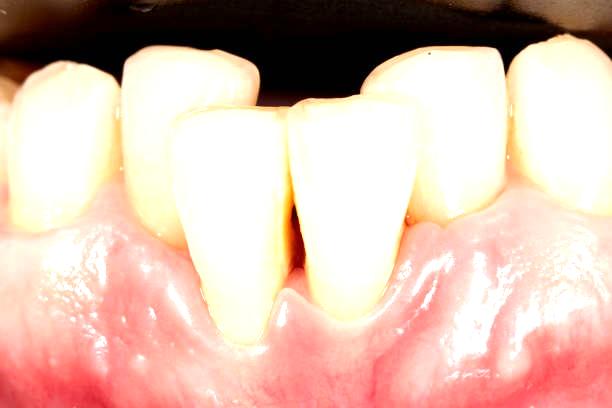
Condition: Gingivitis